Question: I would like to take the following table:

and split the data into daily targets, based on the month and the year, so that leap years are taken into consideration using R?
Thanks for any help!!!
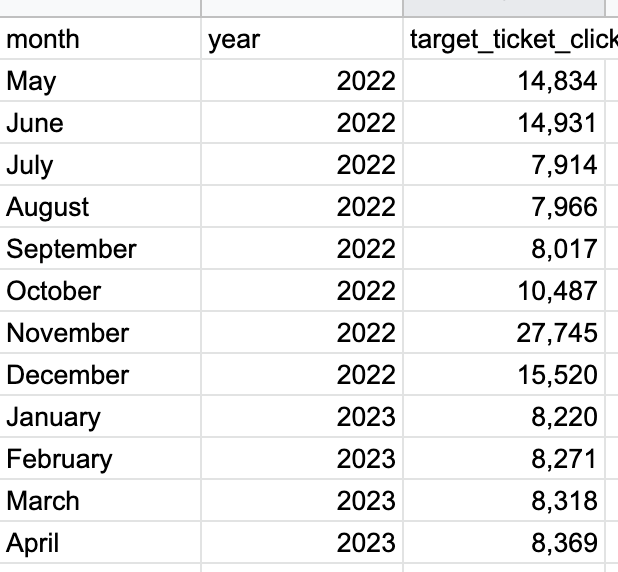
Answer: You can use 'days_in_month' from lubridate to get the correct number of days in each month, including leap years. You can then divide the target by this number.
'''
library(tidyverse)
library(lubridate)
df %>%
group_by(across(everything())) %>%
summarize(day = seq(days_in_month(
as.POSIXct(paste(year, match(month, month.name), 1, sep = "-")))),
.groups = "drop") %>%
group_by(year, month) %>%
mutate(daily_target = target_ticket_click / n()) %>%
ungroup() %>%
select(-target_ticket_click) %>%
as.data.frame()
#> month year day daily_target
#> 1 April 2023 1 <PHONE>
#> 2 April 2023 2 <PHONE>
#> 3 April 2023 3 <PHONE>
#> 4 April 2023 4 <PHONE>
#> 5 April 2023 5 <PHONE>
#> 6 April 2023 6 <PHONE>
#> 7 April 2023 7 <PHONE>
#> 8 April 2023 8 <PHONE>
#> 9 April 2023 9 <PHONE>
#> 10 April 2023 10 <PHONE>
#> 11 April 2023 11 <PHONE>
#> 12 April 2023 12 <PHONE>
#> 13 April 2023 13 <PHONE>
#> 14 April 2023 14 <PHONE>
#> 15 April 2023 15 <PHONE>
#> 16 April 2023 16 <PHONE>
#> 17 April 2023 17 <PHONE>
#> 18 April 2023 18 <PHONE>
#> 19 April 2023 19 <PHONE>
#> 20 April 2023 20 <PHONE>
#> 21 April 2023 21 <PHONE>
#> 22 April 2023 22 <PHONE>
#> 23 April 2023 23 <PHONE>
#> 24 April 2023 24 <PHONE>
#> 25 April 2023 25 <PHONE>
#> 26 April 2023 26 <PHONE>
#> 27 April 2023 27 <PHONE>
#> 28 April 2023 28 <PHONE>
#> 29 April 2023 29 <PHONE>
#> 30 April 2023 30 <PHONE>
#> 31 August 2022 1 <PHONE>
#> 32 August 2022 2 <PHONE>
#> 33 August 2022 3 <PHONE>
#> 34 August 2022 4 <PHONE>
#> 35 August 2022 5 <PHONE>
#> 36 August 2022 6 <PHONE>
#> 37 August 2022 7 <PHONE>
#> 38 August 2022 8 <PHONE>
#> 39 August 2022 9 <PHONE>
#> 40 August 2022 10 <PHONE>
#> 41 August 2022 11 <PHONE>
#> 42 August 2022 12 <PHONE>
#> 43 August 2022 13 <PHONE>
#> 44 August 2022 14 <PHONE>
#> 45 August 2022 15 <PHONE>
#> 46 August 2022 16 <PHONE>
#> 47 August 2022 17 <PHONE>
#> 48 August 2022 18 <PHONE>
#> 49 August 2022 19 <PHONE>
#> 50 August 2022 20 <PHONE>
#> 51 August 2022 21 <PHONE>
#> 52 August 2022 22 <PHONE>
#> 53 August 2022 23 <PHONE>
#> 54 August 2022 24 <PHONE>
#> 55 August 2022 25 <PHONE>
#> 56 August 2022 26 <PHONE>
#> 57 August 2022 27 <PHONE>
#> 58 August 2022 28 <PHONE>
#> 59 August 2022 29 <PHONE>
#> 60 August 2022 30 <PHONE>
#> 61 August 2022 31 <PHONE>
#> 62 December 2022 1 <PHONE>
#> 63 December 2022 2 <PHONE>
#> 64 December 2022 3 <PHONE>
#> 65 December 2022 4 <PHONE>
#> 66 December 2022 5 <PHONE>
#> 67 December 2022 6 <PHONE>
#> 68 December 2022 7 <PHONE>
#> 69 December 2022 8 <PHONE>
#> 70 December 2022 9 <PHONE>
#> 71 December 2022 10 <PHONE>
#> 72 December 2022 11 <PHONE>
#> 73 December 2022 12 <PHONE>
#> 74 December 2022 13 <PHONE>
#> 75 December 2022 14 <PHONE>
#> 76 December 2022 15 <PHONE>
#> 77 December 2022 16 <PHONE>
#> 78 December 2022 17 <PHONE>
#> 79 December 2022 18 <PHONE>
#> 80 December 2022 19 <PHONE>
#> 81 December 2022 20 <PHONE>
#> 82 December 2022 21 <PHONE>
#> 83 December 2022 22 <PHONE>
#> 84 December 2022 23 <PHONE>
#> 85 December 2022 24 <PHONE>
#> 86 December 2022 25 <PHONE>
#> 87 December 2022 26 <PHONE>
#> 88 December 2022 27 <PHONE>
#> 89 December 2022 28 <PHONE>
#> 90 December 2022 29 <PHONE>
#> 91 December 2022 30 <PHONE>
#> 92 December 2022 31 <PHONE>
#> 93 February 2023 1 <PHONE>
#> 94 February 2023 2 <PHONE>
#> 95 February 2023 3 <PHONE>
#> 96 February 2023 4 <PHONE>
#> 97 February 2023 5 <PHONE>
#> 98 February 2023 6 <PHONE>
#> 99 February 2023 7 <PHONE>
#> 100 February 2023 8 <PHONE>
#> 101 February 2023 9 <PHONE>
#> 102 February 2023 10 <PHONE>
#> 103 February 2023 11 <PHONE>
#> 104 February 2023 12 <PHONE>
#> 105 February 2023 13 <PHONE>
#> 106 February 2023 14 <PHONE>
#> 107 February 2023 15 <PHONE>
#> 108 February 2023 16 <PHONE>
#> 109 February 2023 17 <PHONE>
#> 110 February 2023 18 <PHONE>
#> 111 February 2023 19 <PHONE>
#> 112 February 2023 20 <PHONE>
#> 113 February 2023 21 <PHONE>
#> 114 February 2023 22 <PHONE>
#> 115 February 2023 23 <PHONE>
#> 116 February 2023 24 <PHONE>
#> 117 February 2023 25 <PHONE>
#> 118 February 2023 26 <PHONE>
#> 119 February 2023 27 <PHONE>
#> 120 February 2023 28 <PHONE>
#> 121 January 2023 1 <PHONE>
#> 122 January 2023 2 <PHONE>
#> 123 January 2023 3 <PHONE>
#> 124 January 2023 4 <PHONE>
#> 125 January 2023 5 <PHONE>
#> 126 January 2023 6 <PHONE>
#> 127 January 2023 7 <PHONE>
#> 128 January 2023 8 <PHONE>
#> 129 January 2023 9 <PHONE>
#> 130 January 2023 10 <PHONE>
#> 131 January 2023 11 <PHONE>
#> 132 January 2023 12 <PHONE>
#> 133 January 2023 13 <PHONE>
#> 134 January 2023 14 <PHONE>
#> 135 January 2023 15 <PHONE>
#> 136 January 2023 16 <PHONE>
#> 137 January 2023 17 <PHONE>
#> 138 January 2023 18 <PHONE>
#> 139 January 2023 19 <PHONE>
#> 140 January 2023 20 <PHONE>
#> 141 January 2023 21 <PHONE>
#> 142 January 2023 22 <PHONE>
#> 143 January 2023 23 <PHONE>
#> 144 January 2023 24 <PHONE>
#> 145 January 2023 25 <PHONE>
#> 146 January 2023 26 <PHONE>
#> 147 January 2023 27 <PHONE>
#> 148 January 2023 28 <PHONE>
#> 149 January 2023 29 <PHONE>
#> 150 January 2023 30 <PHONE>
#> 151 January 2023 31 <PHONE>
#> 152 July 2022 1 <PHONE>
#> 153 July 2022 2 <PHONE>
#> 154 July 2022 3 <PHONE>
#> 155 July 2022 4 <PHONE>
#> 156 July 2022 5 <PHONE>
#> 157 July 2022 6 <PHONE>
#> 158 July 2022 7 <PHONE>
#> 159 July 2022 8 <PHONE>
#> 160 July 2022 9 <PHONE>
#> 161 July 2022 10 <PHONE>
#> 162 July 2022 11 <PHONE>
#> 163 July 2022 12 <PHONE>
#> 164 July 2022 13 <PHONE>
#> 165 July 2022 14 <PHONE>
#> 166 July 2022 15 <PHONE>
#> 167 July 2022 16 <PHONE>
#> 168 July 2022 17 <PHONE>
#> 169 July 2022 18 <PHONE>
#> 170 July 2022 19 <PHONE>
#> 171 July 2022 20 <PHONE>
#> 172 July 2022 21 <PHONE>
#> 173 July 2022 22 <PHONE>
#> 174 July 2022 23 <PHONE>
#> 175 July 2022 24 <PHONE>
#> 176 July 2022 25 <PHONE>
#> 177 July 2022 26 <PHONE>
#> 178 July 2022 27 <PHONE>
#> 179 July 2022 28 <PHONE>
#> 180 July 2022 29 <PHONE>
#> 181 July 2022 30 <PHONE>
#> 182 July 2022 31 <PHONE>
#> 183 June 2022 1 <PHONE>
#> 184 June 2022 2 <PHONE>
#> 185 June 2022 3 <PHONE>
#> 186 June 2022 4 <PHONE>
#> 187 June 2022 5 <PHONE>
#> 188 June 2022 6 <PHONE>
#> 189 June 2022 7 <PHONE>
#> 190 June 2022 8 <PHONE>
#> 191 June 2022 9 <PHONE>
#> 192 June 2022 10 <PHONE>
#> 193 June 2022 11 <PHONE>
#> 194 June 2022 12 <PHONE>
#> 195 June 2022 13 <PHONE>
#> 196 June 2022 14 <PHONE>
#> 197 June 2022 15 <PHONE>
#> 198 June 2022 16 <PHONE>
#> 199 June 2022 17 <PHONE>
#> 200 June 2022 18 <PHONE>
#> 201 June 2022 19 <PHONE>
#> 202 June 2022 20 <PHONE>
#> 203 June 2022 21 <PHONE>
#> 204 June 2022 22 <PHONE>
#> 205 June 2022 23 <PHONE>
#> 206 June 2022 24 <PHONE>
#> 207 June 2022 25 <PHONE>
#> 208 June 2022 26 <PHONE>
#> 209 June 2022 27 <PHONE>
#> 210 June 2022 28 <PHONE>
#> 211 June 2022 29 <PHONE>
#> 212 June 2022 30 <PHONE>
#> 213 March 2023 1 <PHONE>
#> 214 March 2023 2 <PHONE>
#> 215 March 2023 3 <PHONE>
#> 216 March 2023 4 <PHONE>
#> 217 March 2023 5 <PHONE>
#> 218 March 2023 6 <PHONE>
#> 219 March 2023 7 <PHONE>
#> 220 March 2023 8 <PHONE>
#> 221 March 2023 9 <PHONE>
#> 222 March 2023 10 <PHONE>
#> 223 March 2023 11 <PHONE>
#> 224 March 2023 12 <PHONE>
#> 225 March 2023 13 <PHONE>
#> 226 March 2023 14 <PHONE>
#> 227 March 2023 15 <PHONE>
#> 228 March 2023 16 <PHONE>
#> 229 March 2023 17 <PHONE>
#> 230 March 2023 18 <PHONE>
#> 231 March 2023 19 <PHONE>
#> 232 March 2023 20 <PHONE>
#> 233 March 2023 21 <PHONE>
#> 234 March 2023 22 <PHONE>
#> 235 March 2023 23 <PHONE>
#> 236 March 2023 24 <PHONE>
#> 237 March 2023 25 <PHONE>
#> 238 March 2023 26 <PHONE>
#> 239 March 2023 27 <PHONE>
#> 240 March 2023 28 <PHONE>
#> 241 March 2023 29 <PHONE>
#> 242 March 2023 30 <PHONE>
#> 243 March 2023 31 <PHONE>
#> 244 May 2022 1 <PHONE>
#> 245 May 2022 2 <PHONE>
#> 246 May 2022 3 <PHONE>
#> 247 May 2022 4 <PHONE>
#> 248 May 2022 5 <PHONE>
#> 249 May 2022 6 <PHONE>
#> 250 May 2022 7 <PHONE>
#> 251 May 2022 8 <PHONE>
#> 252 May 2022 9 <PHONE>
#> 253 May 2022 10 <PHONE>
#> 254 May 2022 11 <PHONE>
#> 255 May 2022 12 <PHONE>
#> 256 May 2022 13 <PHONE>
#> 257 May 2022 14 <PHONE>
#> 258 May 2022 15 <PHONE>
#> 259 May 2022 16 <PHONE>
#> 260 May 2022 17 <PHONE>
#> 261 May 2022 18 <PHONE>
#> 262 May 2022 19 <PHONE>
#> 263 May 2022 20 <PHONE>
#> 264 May 2022 21 <PHONE>
#> 265 May 2022 22 <PHONE>
#> 266 May 2022 23 <PHONE>
#> 267 May 2022 24 <PHONE>
#> 268 May 2022 25 <PHONE>
#> 269 May 2022 26 <PHONE>
#> 270 May 2022 27 <PHONE>
#> 271 May 2022 28 <PHONE>
#> 272 May 2022 29 <PHONE>
#> 273 May 2022 30 <PHONE>
#> 274 May 2022 31 <PHONE>
#> 275 November 2022 1 <PHONE>
#> 276 November 2022 2 <PHONE>
#> 277 November 2022 3 <PHONE>
#> 278 November 2022 4 <PHONE>
#> 279 November 2022 5 <PHONE>
#> 280 November 2022 6 <PHONE>
#> 281 November 2022 7 <PHONE>
#> 282 November 2022 8 <PHONE>
#> 283 November 2022 9 <PHONE>
#> 284 November 2022 10 <PHONE>
#> 285 November 2022 11 <PHONE>
#> 286 November 2022 12 <PHONE>
#> 287 November 2022 13 <PHONE>
#> 288 November 2022 14 <PHONE>
#> 289 November 2022 15 <PHONE>
#> 290 November 2022 16 <PHONE>
#> 291 November 2022 17 <PHONE>
#> 292 November 2022 18 <PHONE>
#> 293 November 2022 19 <PHONE>
#> 294 November 2022 20 <PHONE>
#> 295 November 2022 21 <PHONE>
#> 296 November 2022 22 <PHONE>
#> 297 November 2022 23 <PHONE>
#> 298 November 2022 24 <PHONE>
#> 299 November 2022 25 <PHONE>
#> 300 November 2022 26 <PHONE>
#> 301 November 2022 27 <PHONE>
#> 302 November 2022 28 <PHONE>
#> 303 November 2022 29 <PHONE>
#> 304 November 2022 30 <PHONE>
#> 305 October 2022 1 <PHONE>
#> 306 October 2022 2 <PHONE>
#> 307 October 2022 3 <PHONE>
#> 308 October 2022 4 <PHONE>
#> 309 October 2022 5 <PHONE>
#> 310 October 2022 6 <PHONE>
#> 311 October 2022 7 <PHONE>
#> 312 October 2022 8 <PHONE>
#> 313 October 2022 9 <PHONE>
#> 314 October 2022 10 <PHONE>
#> 315 October 2022 11 <PHONE>
#> 316 October 2022 12 <PHONE>
#> 317 October 2022 13 <PHONE>
#> 318 October 2022 14 <PHONE>
#> 319 October 2022 15 <PHONE>
#> 320 October 2022 16 <PHONE>
#> 321 October 2022 17 <PHONE>
#> 322 October 2022 18 <PHONE>
#> 323 October 2022 19 <PHONE>
#> 324 October 2022 20 <PHONE>
#> 325 October 2022 21 <PHONE>
#> 326 October 2022 22 <PHONE>
#> 327 October 2022 23 <PHONE>
#> 328 October 2022 24 <PHONE>
#> 329 October 2022 25 <PHONE>
#> 330 October 2022 26 <PHONE>
#> 331 October 2022 27 <PHONE>
#> 332 October 2022 28 <PHONE>
#> 333 October 2022 29 <PHONE>
#> 334 October 2022 30 <PHONE>
#> 335 October 2022 31 <PHONE>
#> 336 September 2022 1 <PHONE>
#> 337 September 2022 2 <PHONE>
#> 338 September 2022 3 <PHONE>
#> 339 September 2022 4 <PHONE>
#> 340 September 2022 5 <PHONE>
#> 341 September 2022 6 <PHONE>
#> 342 September 2022 7 <PHONE>
#> 343 September 2022 8 <PHONE>
#> 344 September 2022 9 <PHONE>
#> 345 September 2022 10 <PHONE>
#> 346 September 2022 11 <PHONE>
#> 347 September 2022 12 <PHONE>
#> 348 September 2022 13 <PHONE>
#> 349 September 2022 14 <PHONE>
#> 350 September 2022 15 <PHONE>
#> 351 September 2022 16 <PHONE>
#> 352 September 2022 17 <PHONE>
#> 353 September 2022 18 <PHONE>
#> 354 September 2022 19 <PHONE>
#> 355 September 2022 20 <PHONE>
#> 356 September 2022 21 <PHONE>
#> 357 September 2022 22 <PHONE>
#> 358 September 2022 23 <PHONE>
#> 359 September 2022 24 <PHONE>
#> 360 September 2022 25 <PHONE>
#> 361 September 2022 26 <PHONE>
#> 362 September 2022 27 <PHONE>
#> 363 September 2022 28 <PHONE>
#> 364 September 2022 29 <PHONE>
#> 365 September 2022 30 <PHONE>
'''
<URL>
---
'''
df <- data.frame(month = c(month.name[5:12], month.name[1:4]),
year = c(rep(2022, 8), rep(2023, 4)),
target_ticket_click = c(14834, 14931, 7914, 7966, 8017, 10487,
27745, 15520, 8220, 8271, 8318, 8369))
df
#> month year target_ticket_click
#> 1 May 2022 14834
#> 2 June 2022 14931
#> 3 July 2022 7914
#> 4 August 2022 7966
#> 5 September 2022 8017
#> 6 October 2022 10487
#> 7 November 2022 27745
#> 8 December 2022 15520
#> 9 January 2023 8220
#> 10 February 2023 8271
#> 11 March 2023 8318
#> 12 April 2023 8369
'''